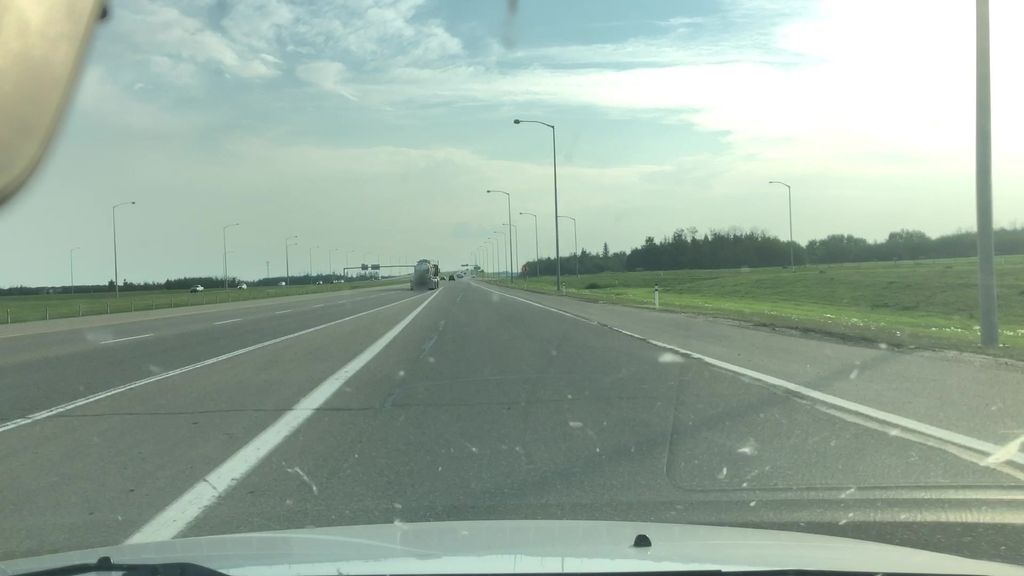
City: edmonton